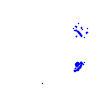
Particle: pion